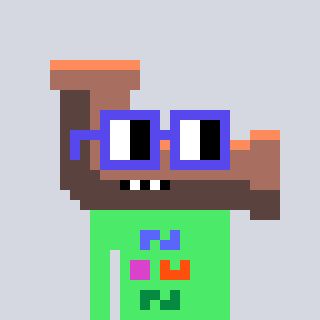
a pixel art character with square blue glasses, a pipe-shaped head and a teal-colored body on a cool background